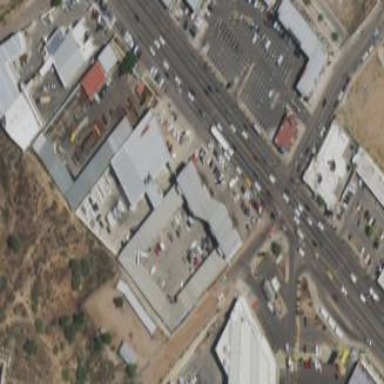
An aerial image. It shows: Warehouse building.